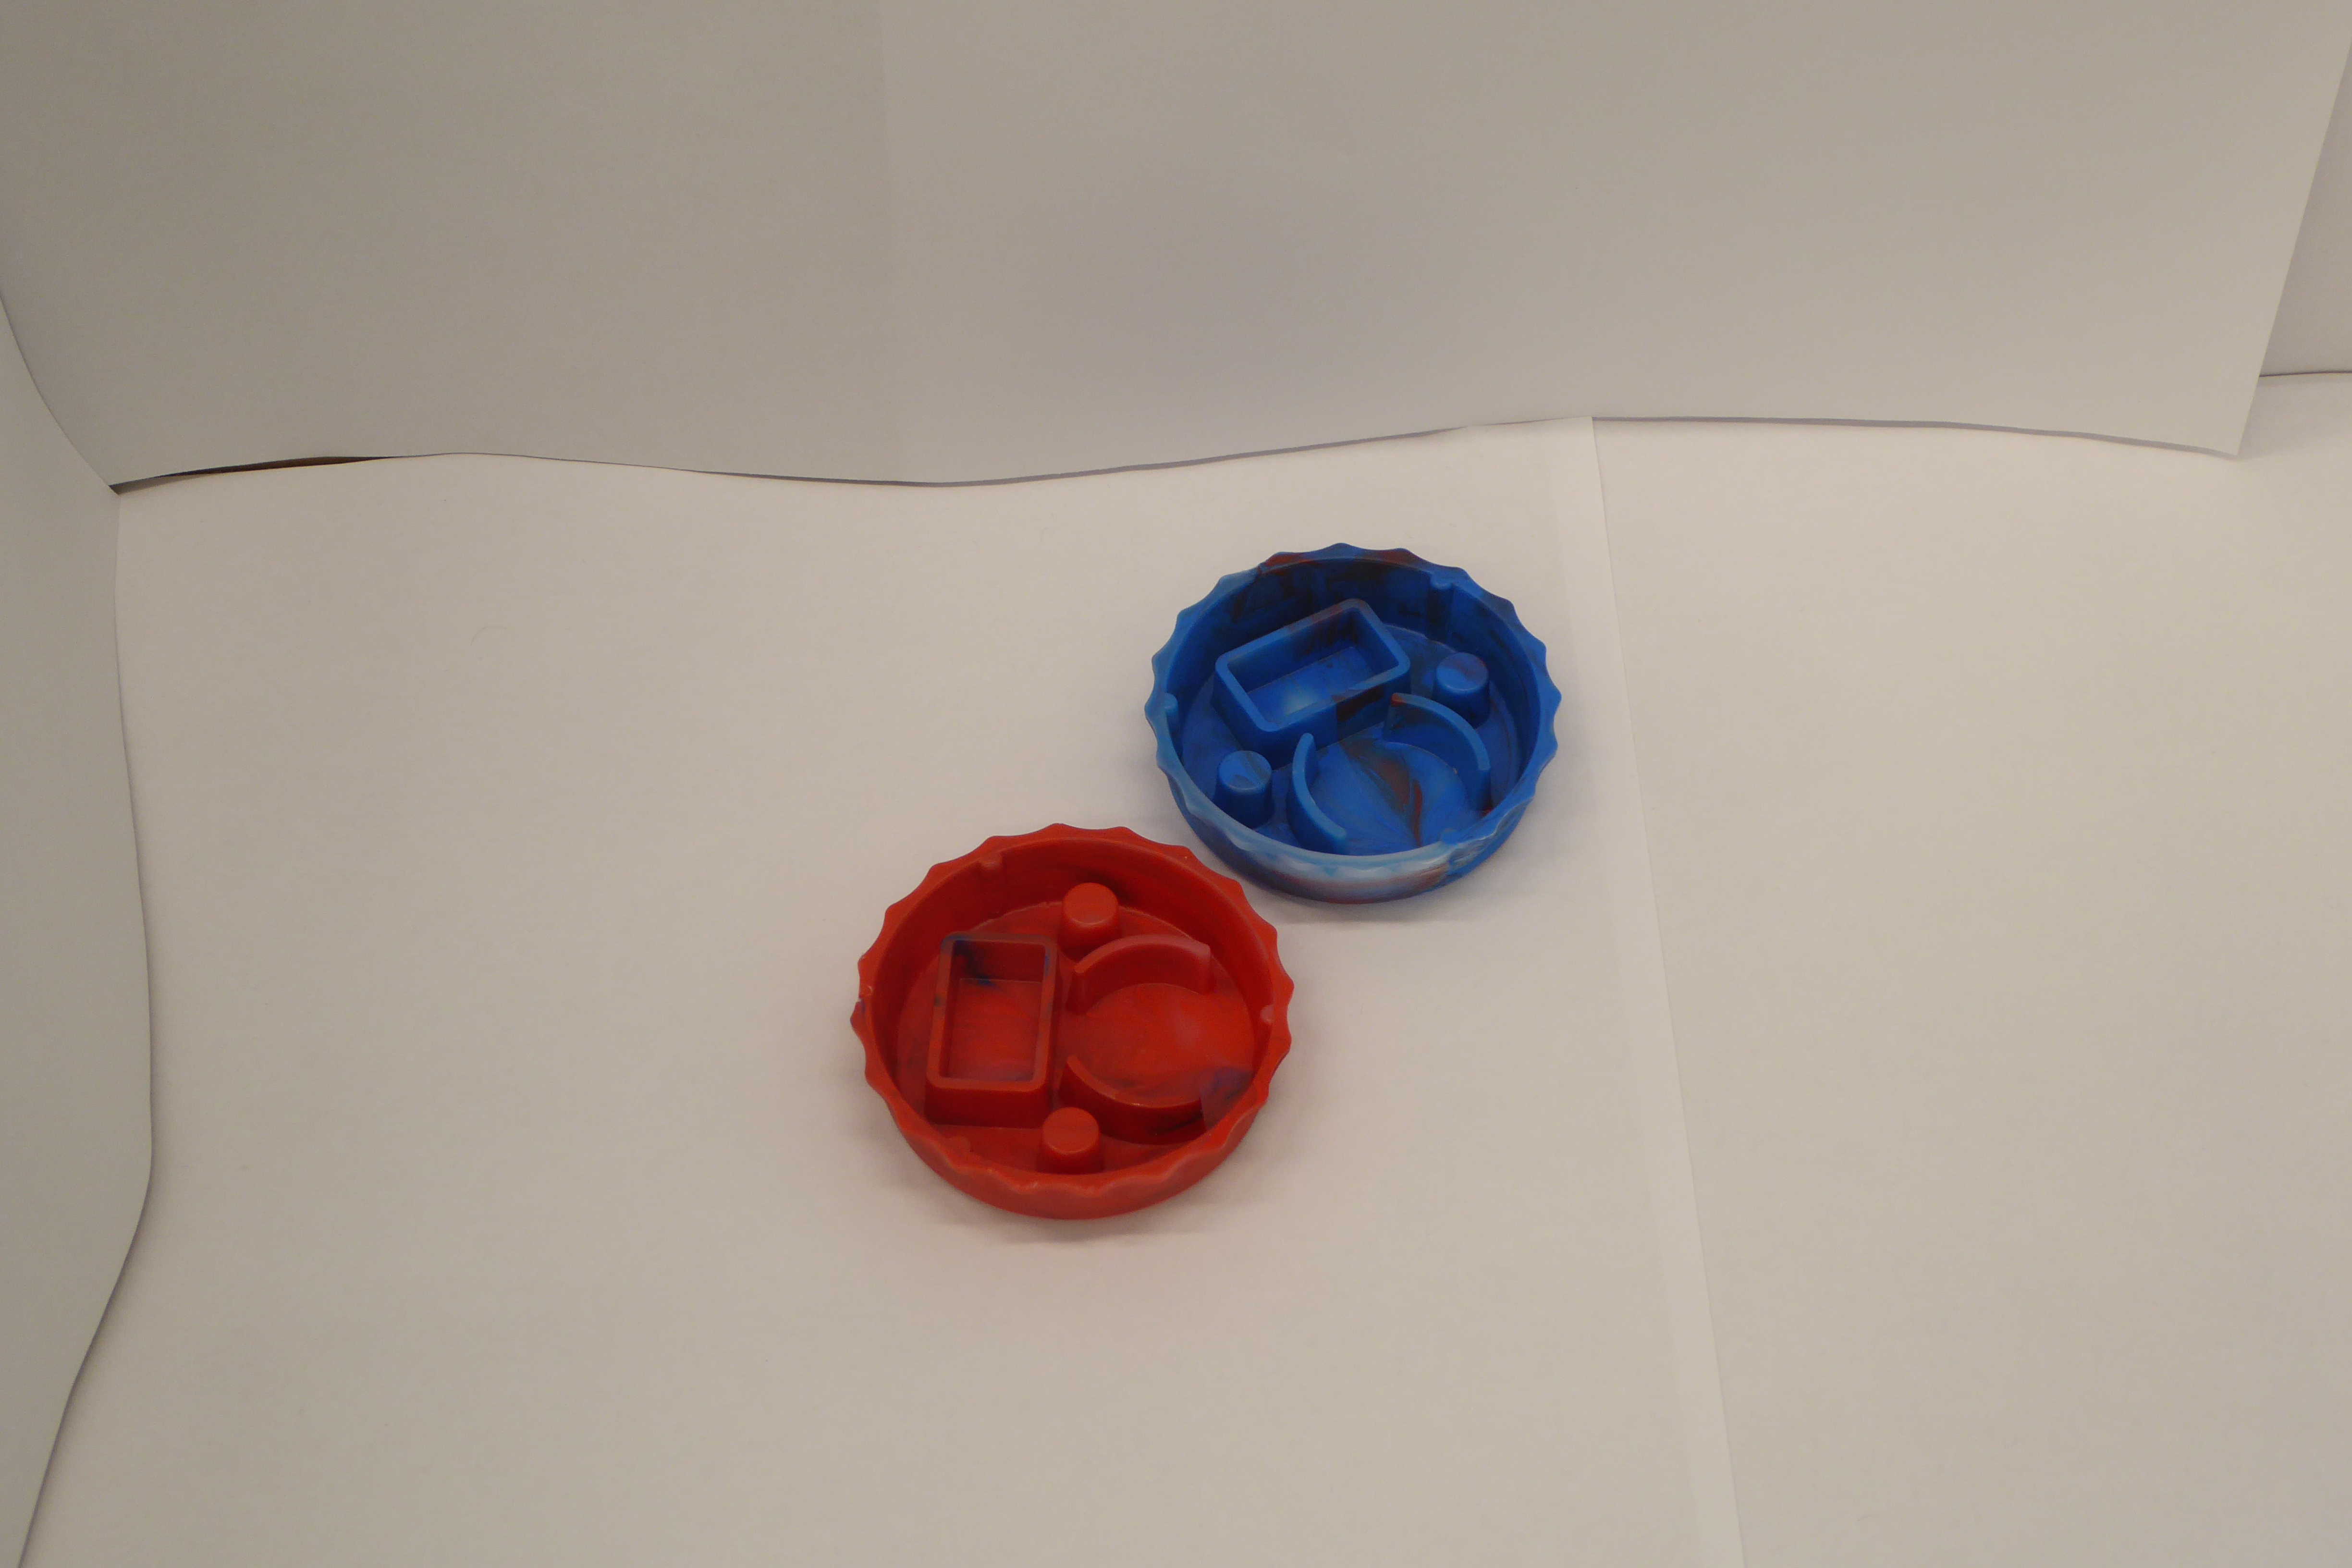
Label: Bottle Opener - Cover